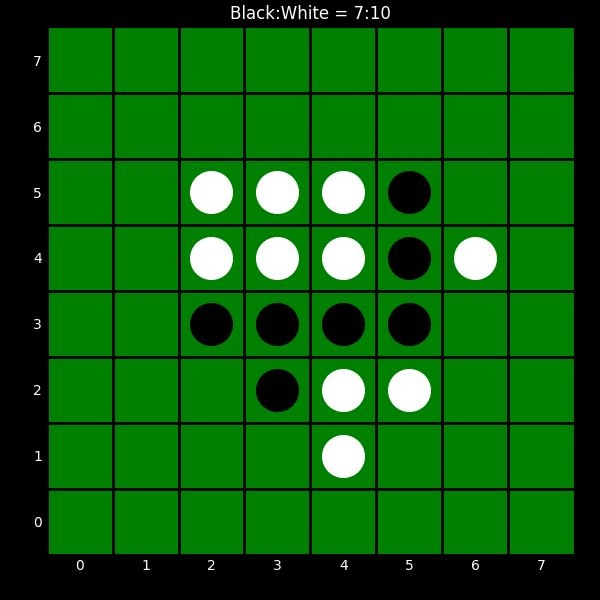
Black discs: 7
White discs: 10